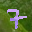
Label: 7